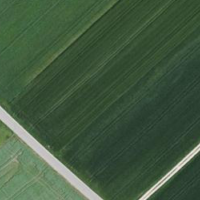
EUNIS habitat code: 52
Species observed at this site:
Buteo buteo